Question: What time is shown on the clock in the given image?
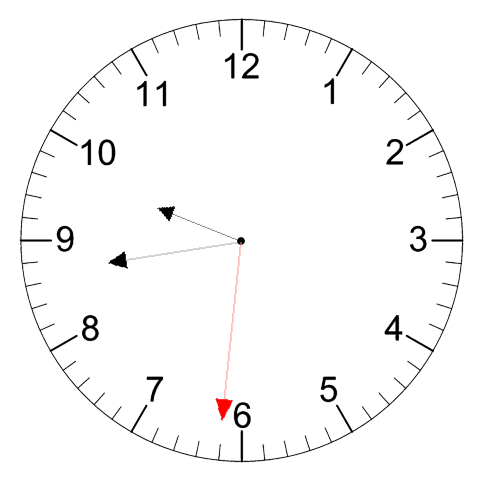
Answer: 09:43:31